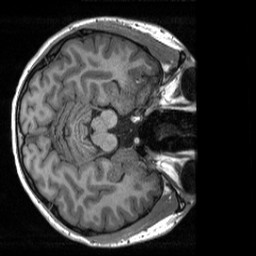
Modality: T1w
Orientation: axial
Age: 21
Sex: female
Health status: healthy
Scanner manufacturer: siemens
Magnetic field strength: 3 T
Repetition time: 2 s
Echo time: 0.00232 s